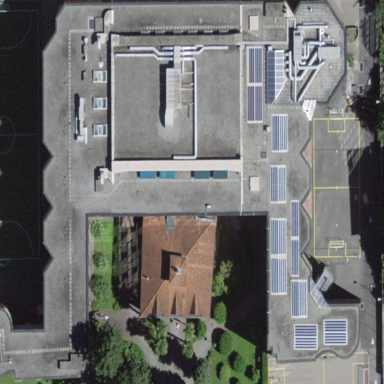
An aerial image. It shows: School building or complex.